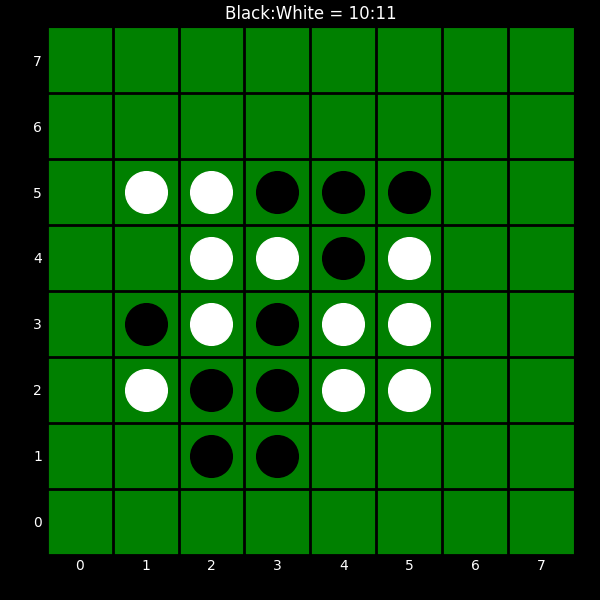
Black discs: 10
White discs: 11